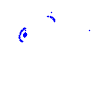
Particle: kaon